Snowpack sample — Buffalo Mountain, Silverthorne, Colorado, USA (2/22/26, 2:02 PM MST)
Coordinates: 39.622, -106.113
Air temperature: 33 °F
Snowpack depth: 63 cm
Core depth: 20 cm
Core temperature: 23 °F
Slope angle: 11°, slope face: 116°
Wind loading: low
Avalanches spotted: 0
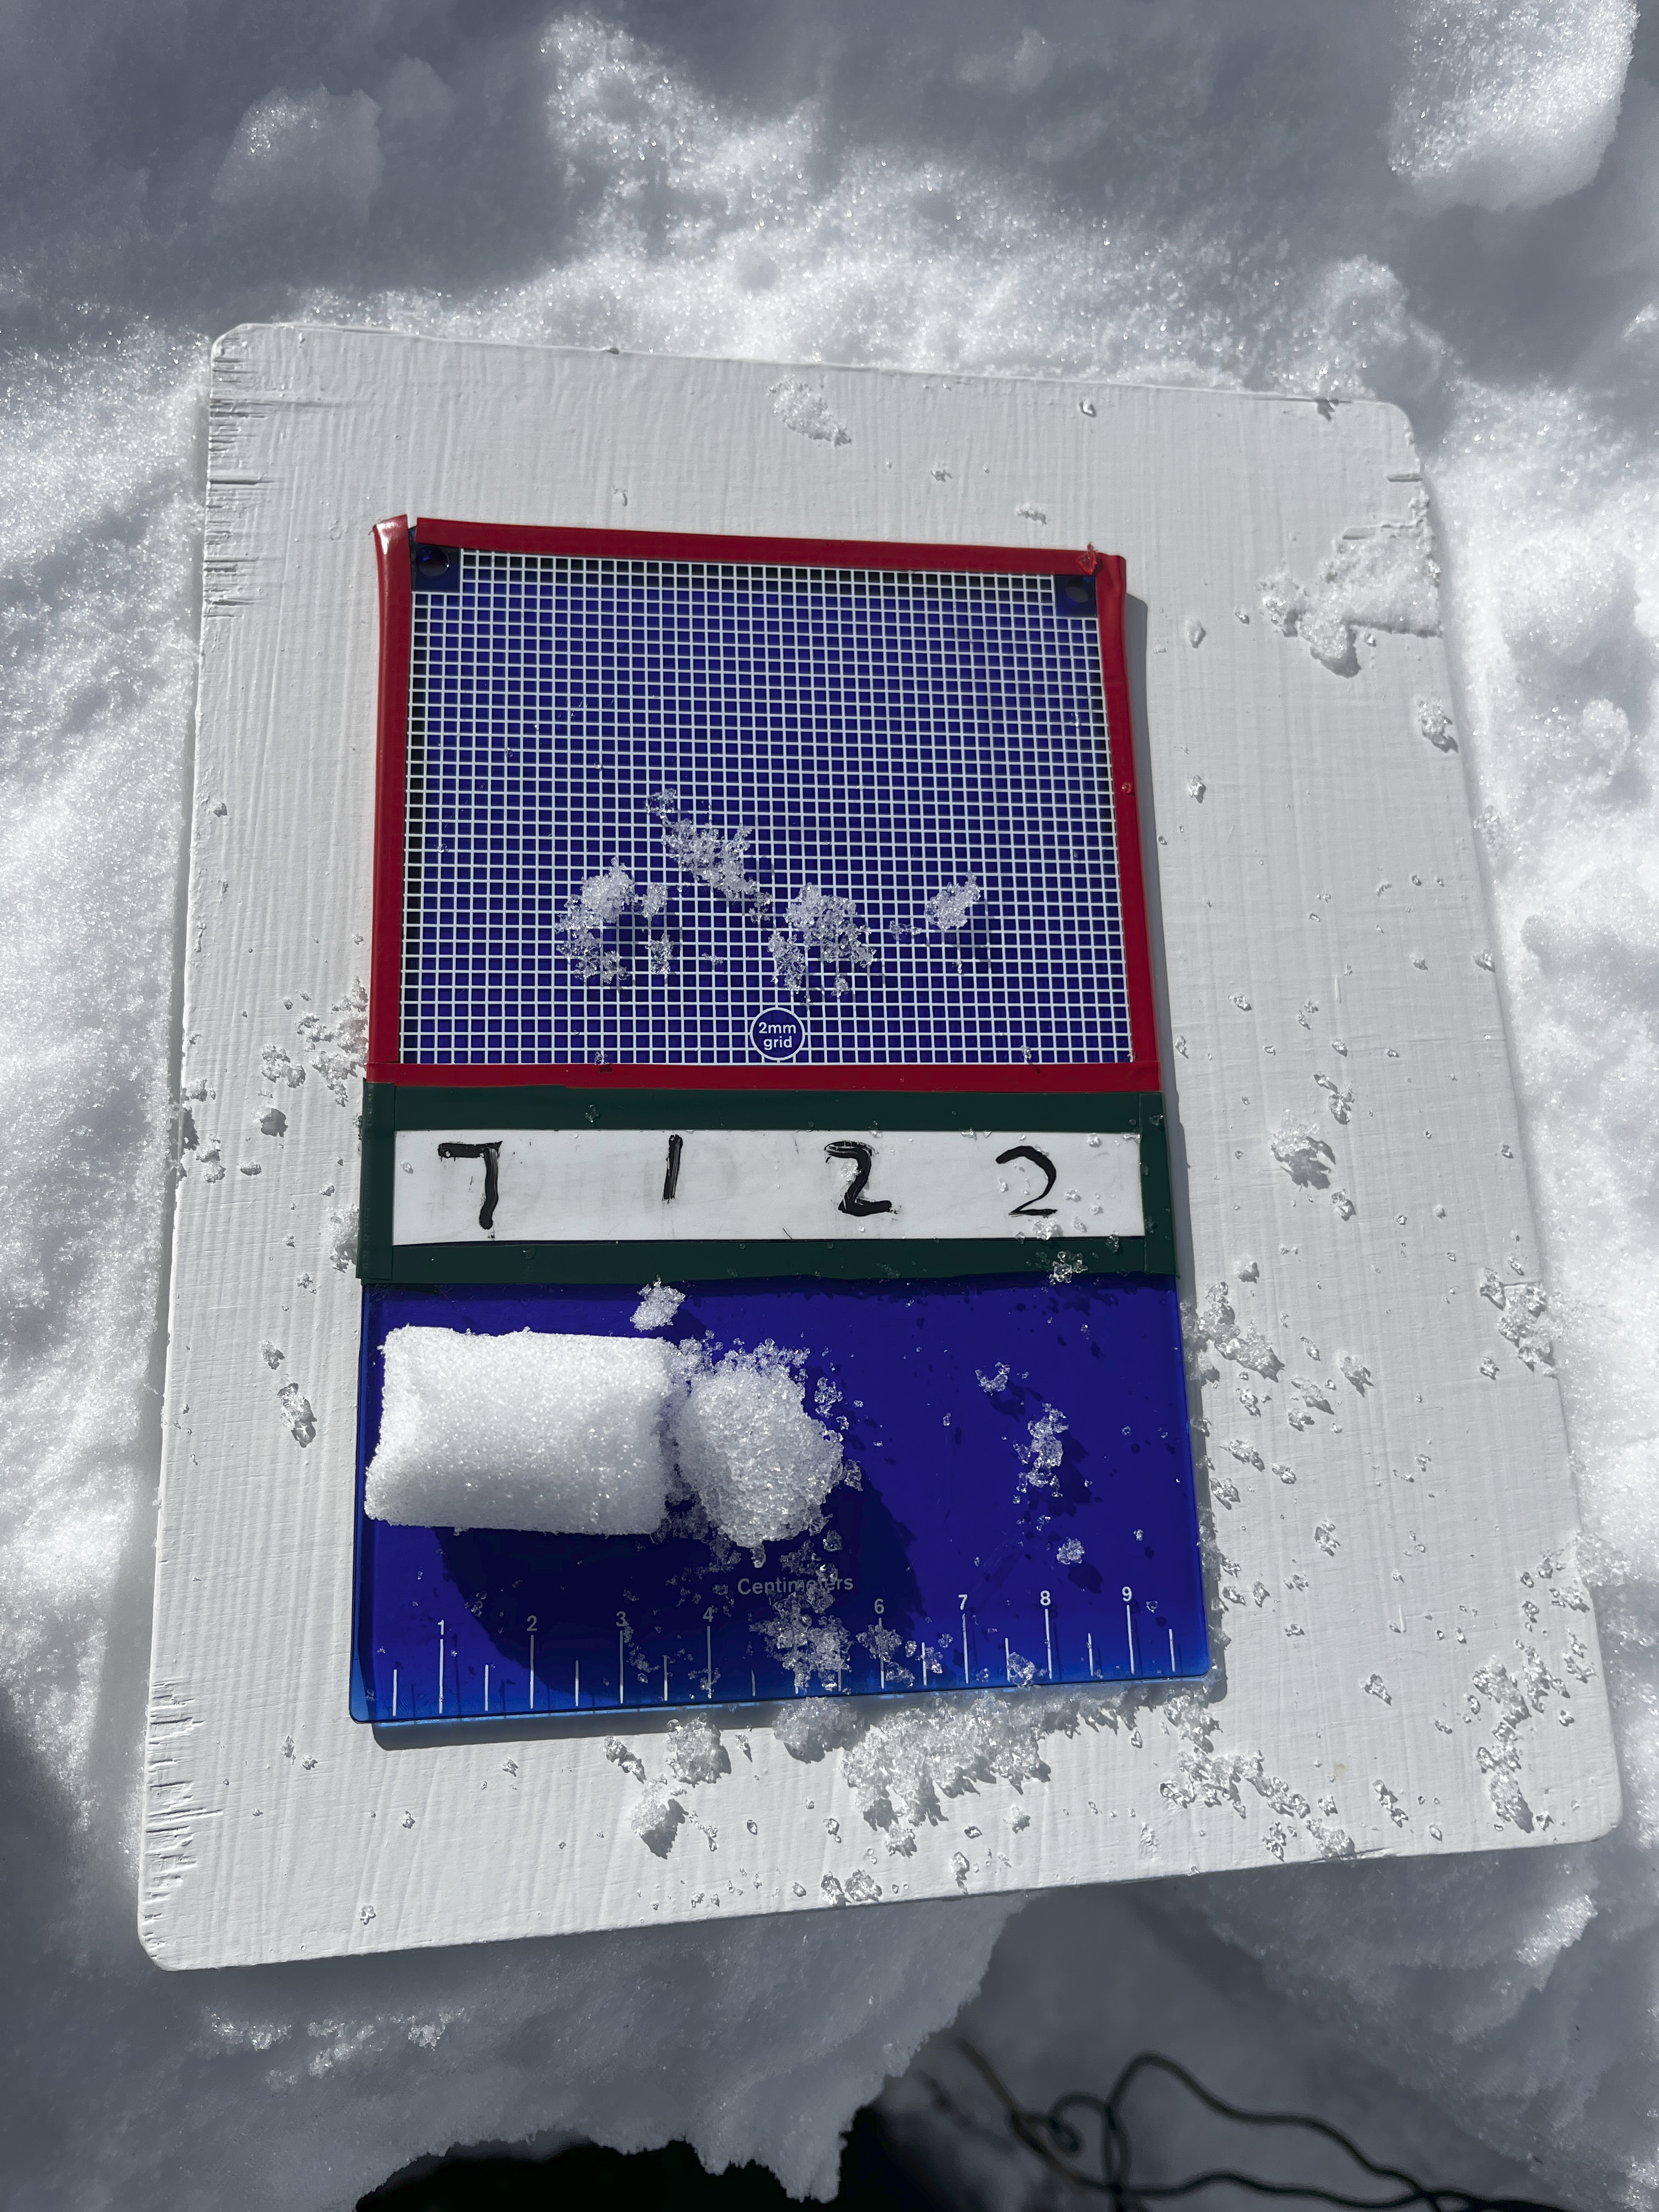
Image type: crystal_card
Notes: In a firebreak similar to site 1, minimal wind loading with no spotted avalanches (not many faces in view though)